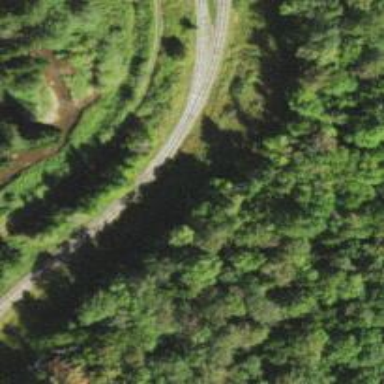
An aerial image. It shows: Preserved railway.